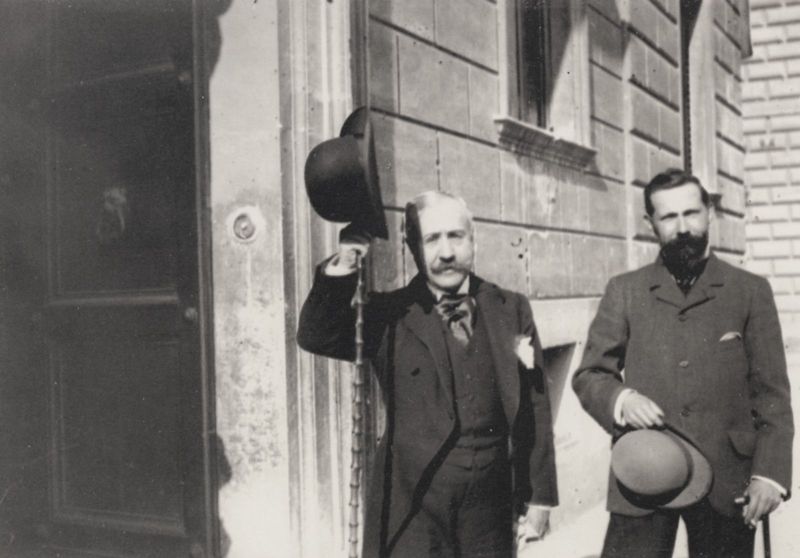
Titel: Attilio Luzzato (links) und der Graf Bertolelli
Künstler: Francois Emile Zola
Schlagwörter: mann, schatten, weiß, menschen, fenster, grau, hut, hüte, männer, paris, schwarz, strasse, tür, blick, gebäude, haus, tuch, mode, anzug, anzüge, bart, bärte, jacke, mütze, mützen, schnurrbart, wand, architektur, kragen, portrait, sonne, mantel, frontal, kontrast, stock, helldunkel, fassade, gehstock, mauer, tag, frack, draussen, krawatte, stuck, kniestück, weste, tor, foto, fotografie, photographie, melone, helligkeit, hauswand, mauerwerk, schwarzweiß, stöcke, spazierstock, wilhelminisch, photo, portal, rustika, taschentuch, heben, smoking, cut, einstecktuch, aussen, löwe, melonen, gruß, parlament, sonnentag, grüßen, fasade, gehstöcke, tüt, einsteckzuch, freiluft, klopfer, helldunkelkontrast, stocke, fahrunderwende, grus, habe die ehre, höflichkeit, hut ziehen, salut, 19. jahrhundert, bronzeportal, mann grüßend, grüßender mann, schnauzbart und melone, sw fotografie, zwei männer blicken in kamera, foto mann hut, hut ab, anzug#blick, türkloppfer, welcoming